Question: The following code runs 2 children, who will wait for 10 seconds and terminate. The parent is sitting in a loop, waiting for the children to terminate:
'''
#!/usr/bin/perl
use strict;
use warnings;
use POSIX ":sys_wait_h";
sub func
# {{{
{
my $i = shift;
print "$i started
";
$| = 1;
sleep(10);
print "$i finished
";
}
# }}}
my $n = 2;
my @children_pids;
for (my $i = 0; $i < $n; $i++) {
if ((my $pid = fork()) == 0) {
func($i);
exit(0);
} else {
$children_pids[$i] = $pid;
}
}
my $stillWaiting;
do {
$stillWaiting = 0;
for (my $i = 0; $i < $n; ++$i) {
if ($children_pids[$i] > 0)
{
if (waitpid($children_pids[$i], WNOHANG) != 0) {
# Child is done
print "child done
";
$children_pids[$i] = 0;
} else {
# Still waiting on this child
#print "waiting
";
$stillWaiting = 1;
}
}
#Give up timeslice and prevent hard loop: this may not work on all flavors of Unix
sleep(0);
}
} while ($stillWaiting);
print "parent finished
";
'''
The code is based upon this answer: <URL>
It works correctly, but the parent loop is eating processor time. 'top' command gives this:

<URL> the answer says:
> As an additional bonus, the loop will block on 'waitpid' while
children are running, so you don't need a busy loop while you wait.
But for me it doesn't block. What's wrong?
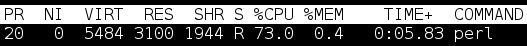
Answer: You're passing the 'WNOHANG' flag, which makes the call non-blocking. Remove this flag and 'waitpid' will wait at 0% CPU until the child quits.
If you take this approach, you could simplify the code. There's no need to loop until a child is finished, because the blocking 'waitpid' call will do that for you:
'''
for (my $i = 0; $i < $n; ++$i) {
if ($children_pids[$i] > 0) {
waitpid($children_pids[$i], 0);
print "child done
";
$children_pids[$i] = 0;
}
}
'''
Alternatively, change the 'sleep' call to wait for one second. Then your program will check for finished children every second, without pushing up CPU usage.